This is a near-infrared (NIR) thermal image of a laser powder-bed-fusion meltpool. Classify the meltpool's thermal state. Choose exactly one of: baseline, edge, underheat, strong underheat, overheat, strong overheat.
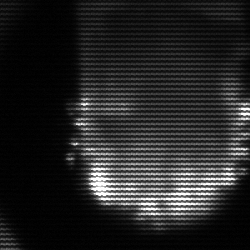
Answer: baseline